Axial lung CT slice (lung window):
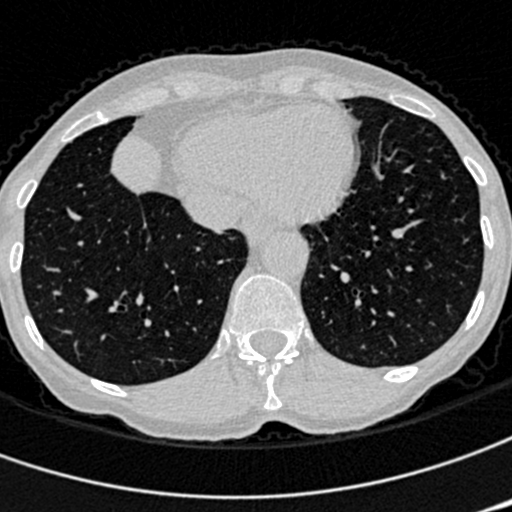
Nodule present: no